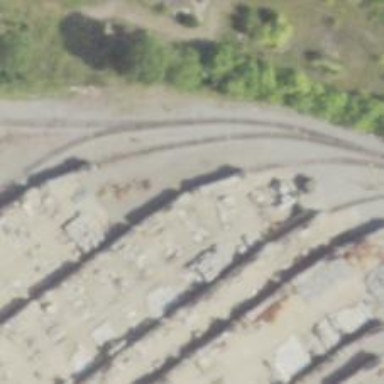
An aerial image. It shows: Railway yard in service.